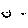
Label: smiley face